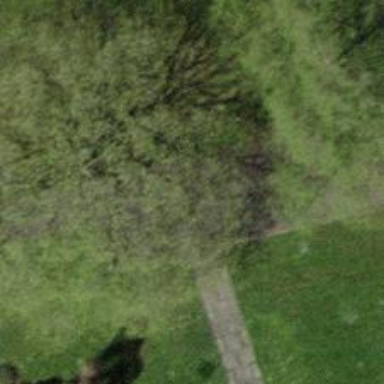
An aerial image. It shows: Paved path.